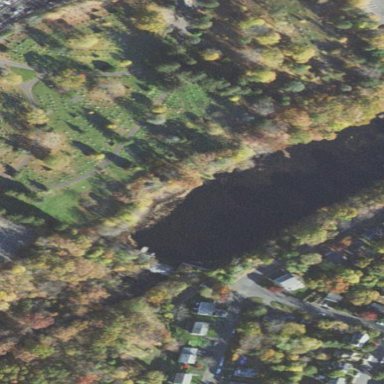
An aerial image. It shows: Cemetery.